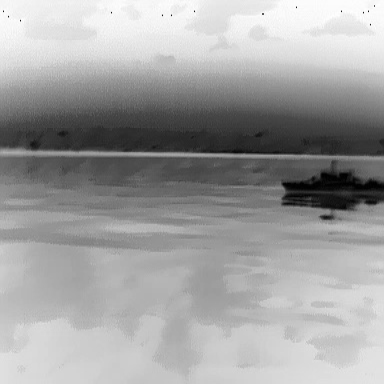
There is a warship in the infrared image.